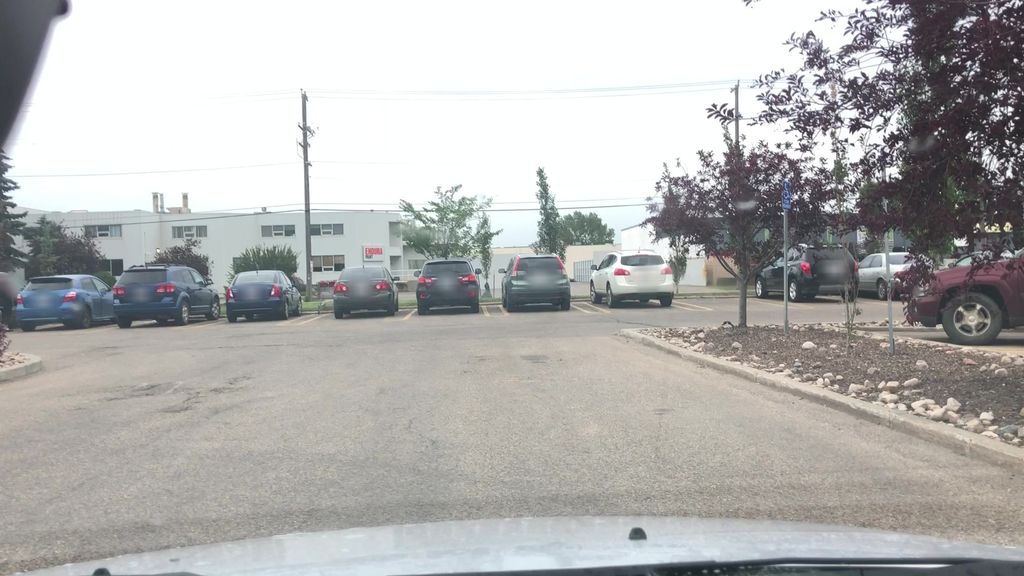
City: edmonton